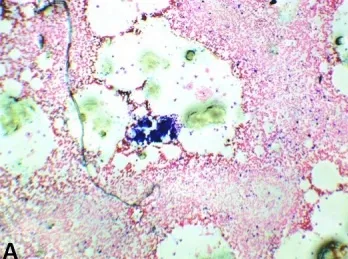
Bone marrow aspirate.
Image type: pathology (h&e)